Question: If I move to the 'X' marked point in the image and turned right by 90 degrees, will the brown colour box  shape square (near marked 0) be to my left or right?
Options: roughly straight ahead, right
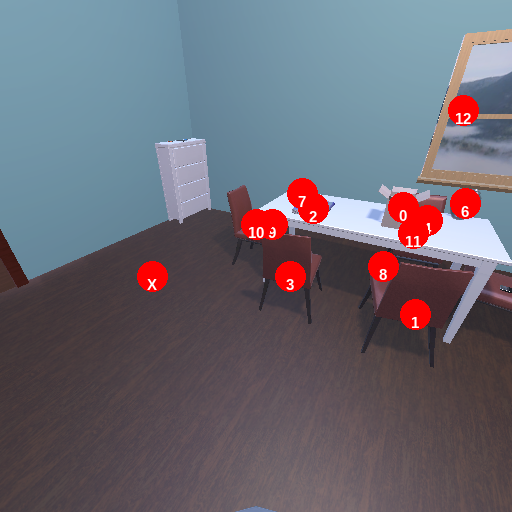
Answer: roughly straight ahead